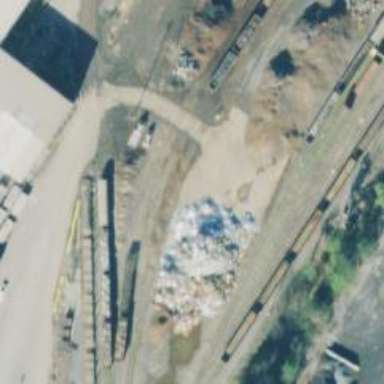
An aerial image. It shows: Railway spur service.